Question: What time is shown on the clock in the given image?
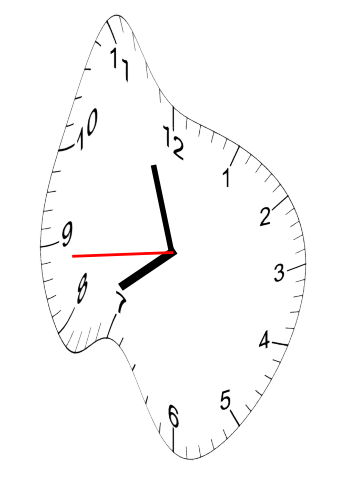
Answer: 07:56:44